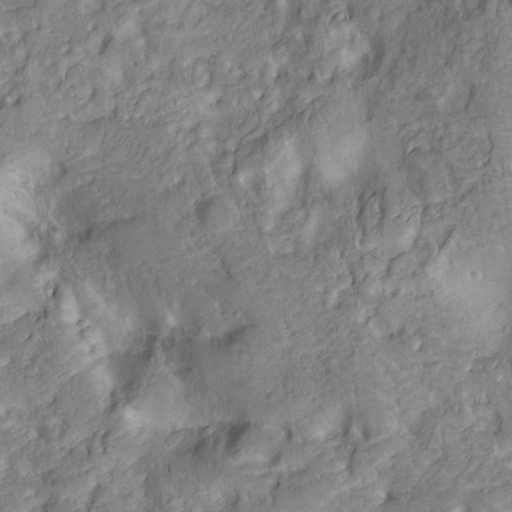
Objects detected: cone, cone